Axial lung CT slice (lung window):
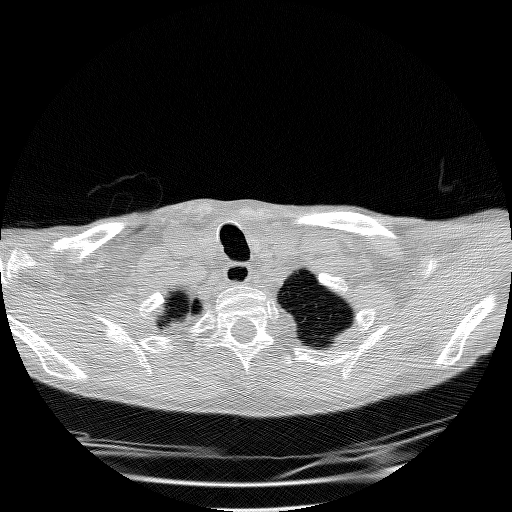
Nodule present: no